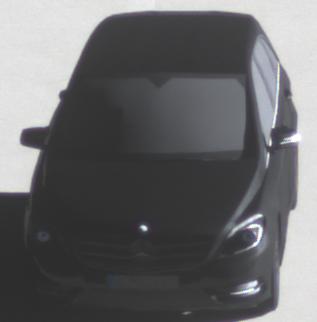
Make: Mercedes-Benz
Model: B 180 BlueEFFICIENCY
Detailed model: B-Class (246)
Model produced from: 2011/11
Model produced until: 2012/10
Doors: 5
Color: black
Road condition: dry road
Daytime: morning or afternoon
Contrast: high contrast